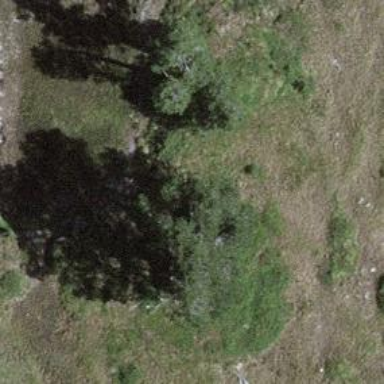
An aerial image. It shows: Needle-leaved tree in natural setting.